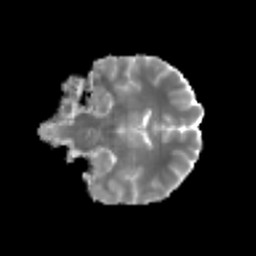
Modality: MD
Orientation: coronal
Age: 25
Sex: female
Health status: healthy
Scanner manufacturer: siemens
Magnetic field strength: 3 T
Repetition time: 3.6 s
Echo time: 0.0964 s